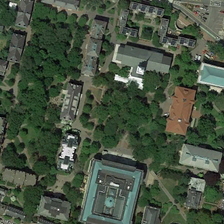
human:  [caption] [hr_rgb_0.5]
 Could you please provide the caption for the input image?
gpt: some buildings and many green trees are in a school .

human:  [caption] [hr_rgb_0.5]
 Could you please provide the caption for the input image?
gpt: some buildings and many green trees are in a school .

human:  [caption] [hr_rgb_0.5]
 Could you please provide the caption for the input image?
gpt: some buildings and many green trees are in a school .

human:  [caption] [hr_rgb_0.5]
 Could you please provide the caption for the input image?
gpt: some buildings and many green trees are in a school .

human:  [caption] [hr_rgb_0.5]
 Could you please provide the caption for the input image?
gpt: some buildings and many green trees are in a school .